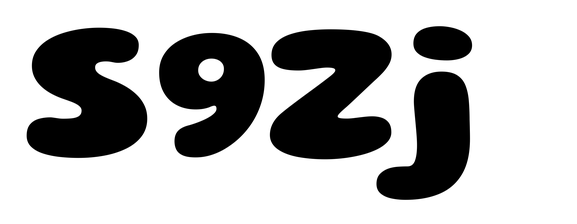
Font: Gluten_ExtraBold